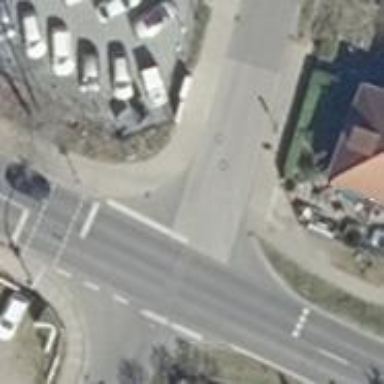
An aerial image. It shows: Unmarked road crossing.